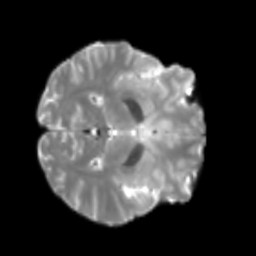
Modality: T2w
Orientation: axial
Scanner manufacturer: siemens
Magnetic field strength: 3 T
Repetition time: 4 s
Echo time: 0.0594 s